Question: I want two TextViews to overlap such that individual letters will overlap perfectly (i.e. you can't even see there is another TextView on the screen). Here is the relevant part of my layout:
'''
<com.testing.android.animals.OutlinedTextView
android:id="@+id/label_left_name"
android:layout_height="wrap_content"
android:layout_width="wrap_content"
android:text="Elephant"
android:layout_alignTop="@id/picture_left"
android:layout_centerHorizontal="true"
android:textColor="#ffffff"
android:textSize="40dp"
android:background="#99000000"
></com.testing.android.animals.OutlinedTextView>
<com.testing.android.animals.OutlinedTextView
android:id="@+id/label_left_letter"
android:layout_height="wrap_content"
android:layout_width="wrap_content"
android:text="E"
android:layout_alignBaseline="@id/label_left_name"
android:layout_alignLeft="@id/label_left_name"
android:textColor="#ffffff"
android:textSize="40dp"
android:background="#99ffffff"
></com.testing.android.animals.OutlinedTextView>
'''
When rendered, it looks like this:

Notice the individual "E" (in light gray) is aligned too high.
What can I change in the layout that will get them to overlap better?
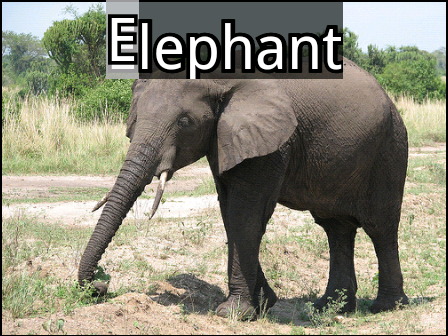
Answer: The issue is that the p makes the bottom of the full word textview taller. and since you have wrap_content as the height, the two heights of the textviews are different.
If you set the height of each textview to a specific size (the same size), they should align.
But in general, i think your approach might be wrong - you may want to either look into spannable strings for formatting or, since it appears you are using a custom control anyway, have it do the formatting of the first letter. (here is an example of spannable strings: <URL>